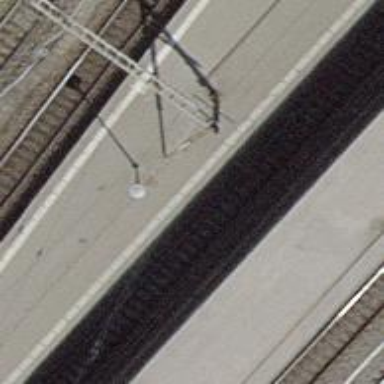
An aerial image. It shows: Railway track with contact lines for electrification.